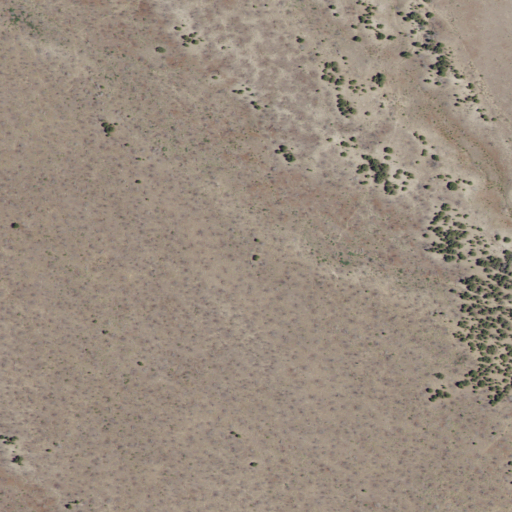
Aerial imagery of depression(s) in Idaho named Burnt Basin containing grassland, evergreen forest, and shrub